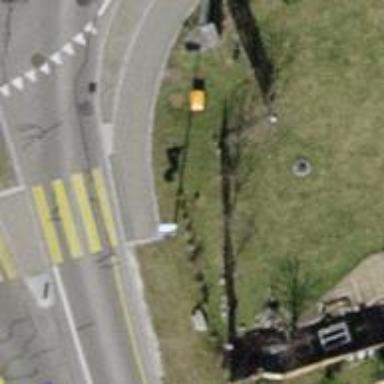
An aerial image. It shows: Raised kerb.